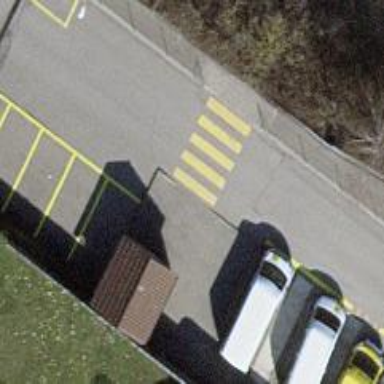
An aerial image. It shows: Zebra crossing with distinctive zebra markings on the road.